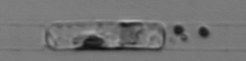
Label: Guinardia_delicatula_TAG_internal_parasite